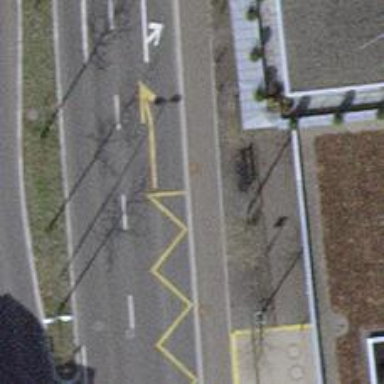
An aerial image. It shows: Platform for public transport on the road.